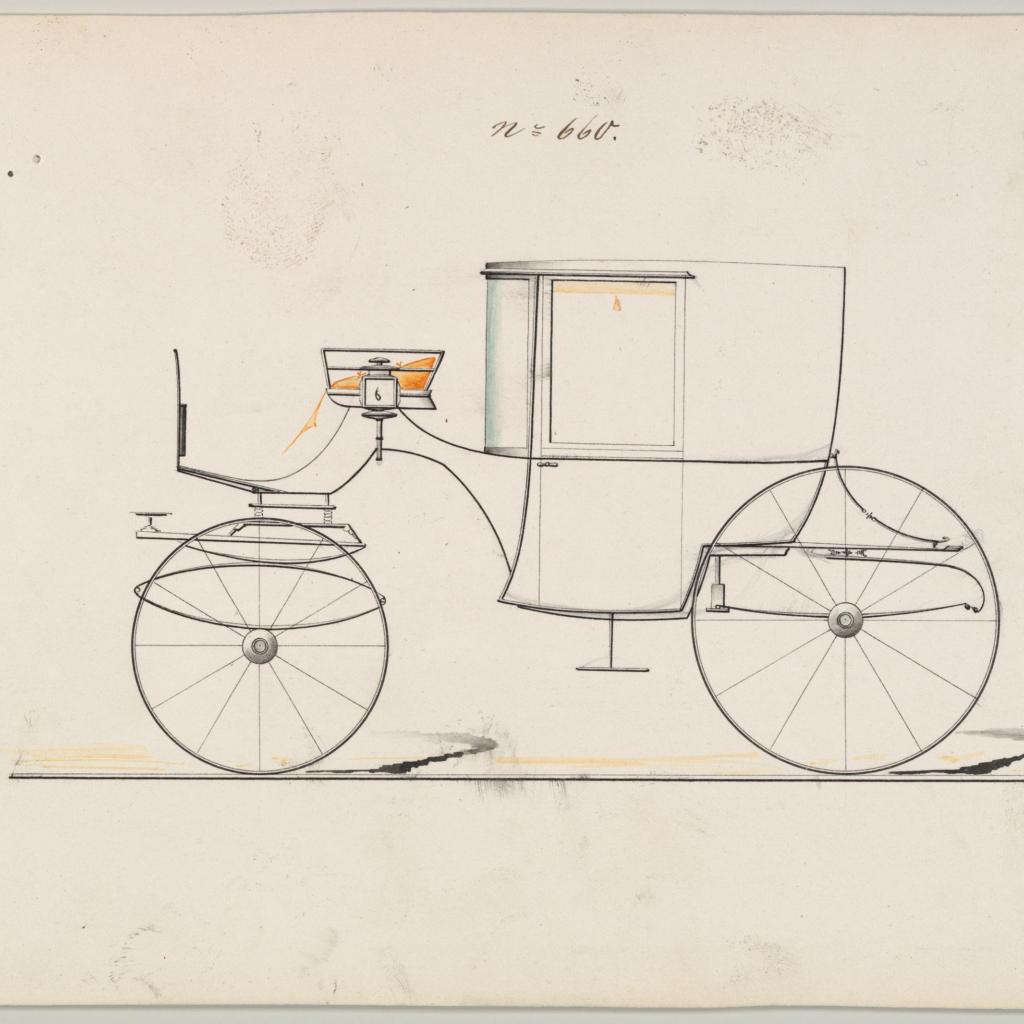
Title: Design for Coupé, no. 660
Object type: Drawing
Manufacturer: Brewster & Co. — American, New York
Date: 1850–70
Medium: Pen and black in, watercolor and gouache
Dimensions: sheet: 6 1/4 x 8 15/16 in. (15.9 x 22.7 cm)
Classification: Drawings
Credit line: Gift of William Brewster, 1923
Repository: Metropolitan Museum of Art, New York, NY